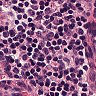
Metastatic tissue present: no